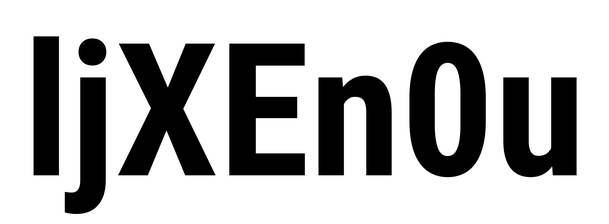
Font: Roboto_Condensed_Bold